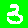
Digit: 3